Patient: sex F, age 63
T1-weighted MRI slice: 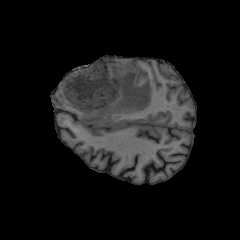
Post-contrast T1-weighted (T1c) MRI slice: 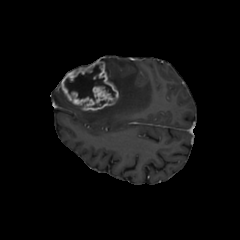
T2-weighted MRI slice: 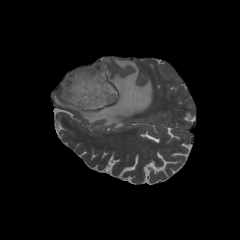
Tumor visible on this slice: yes
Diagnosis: Glioblastoma, IDH-wildtype
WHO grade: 4